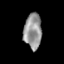
Tissue: skin
Cell type: Epithelial cells
Senescence score: 0.2686
Nuclear area (px): 612
Mean DAPI intensity: 149.763